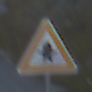
Verkehrszeichen: Vorfahrt
Umgebung: Outdoor, RoadRail
Tageszeit: SunriseSunset
Wetter: Clear
Licht: Natural
Jahreszeit: NotSpecified
Kontrast: LowContrast